六年级 · 画法几何学
如下图, 你能接着画吗?

O

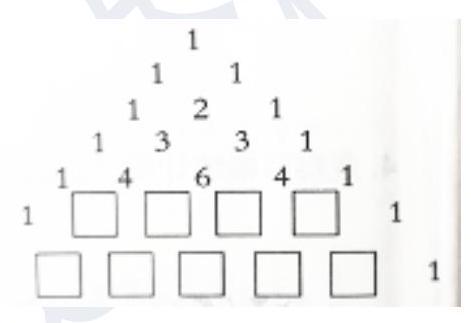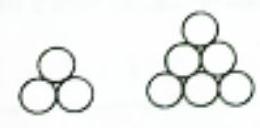
答案: 略
解析: 略